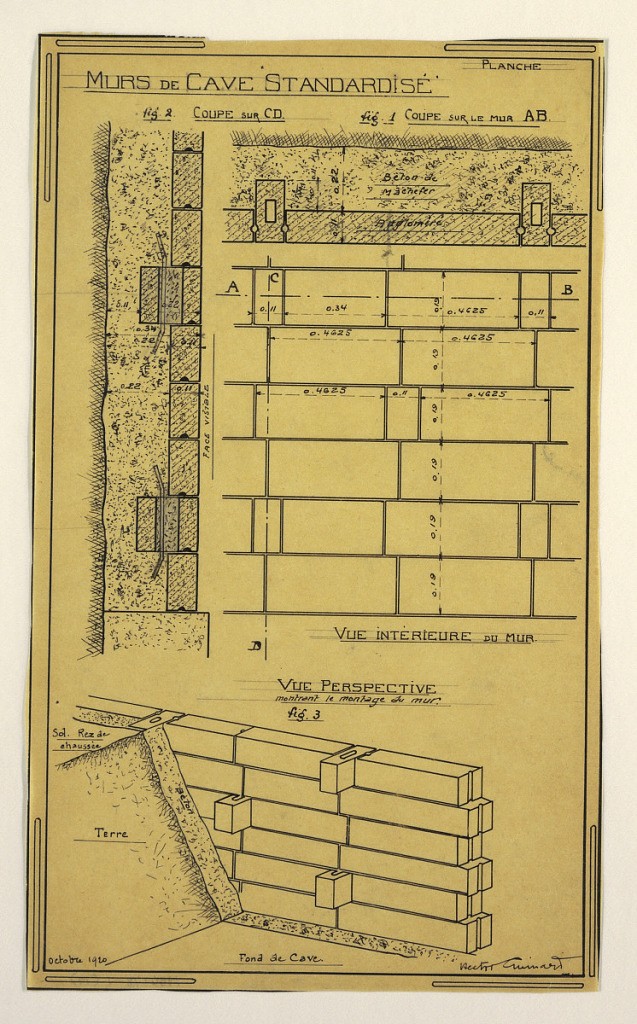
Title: Design for a Mass-Operational House Designed by Hector Guimard, Design for Storage Wall
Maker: Hector Guimard, French, 1867–1942
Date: October 1920
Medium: Pen and black ink, graphite on tracing paper
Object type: Drawing
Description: Design for a mass-operational house by Guimard, detailing the walls in the storage space.